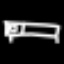
Label: bed